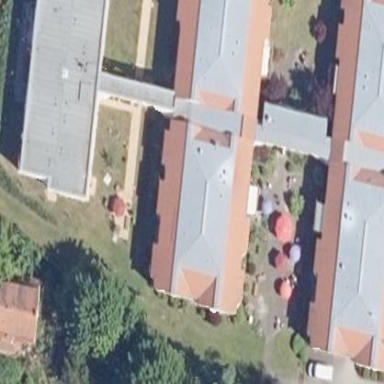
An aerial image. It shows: Gabled roof apartments building.